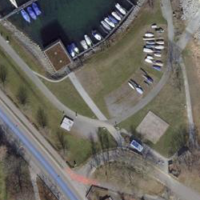
EUNIS habitat code: 55
Species observed at this site:
Riparia riparia